Question: This is a picture of my phone (Android 2.1 with HKC Sense):

The bit that's got a red border around it is in the Clock app and the Media player on my phone. What is it called? Is it a standard Android interface control?
I've been trying to figure out how to get something like this for the past while and I'm not seeing anything immediately obvious.
I've seen a lot of people referring to the ActionBar or Split ActionBar, but that seems to be something that is anchored to the top. I need this to be at the bottom without any component on the top.
*please excuse
1. It's an actual pic of the phone, rather than a screenshot - the screenshot app I downloaded wouldn't work.
2. The fact that the pic was taken with an iPhone, and that the apple logo is clearly reflected in the pic.
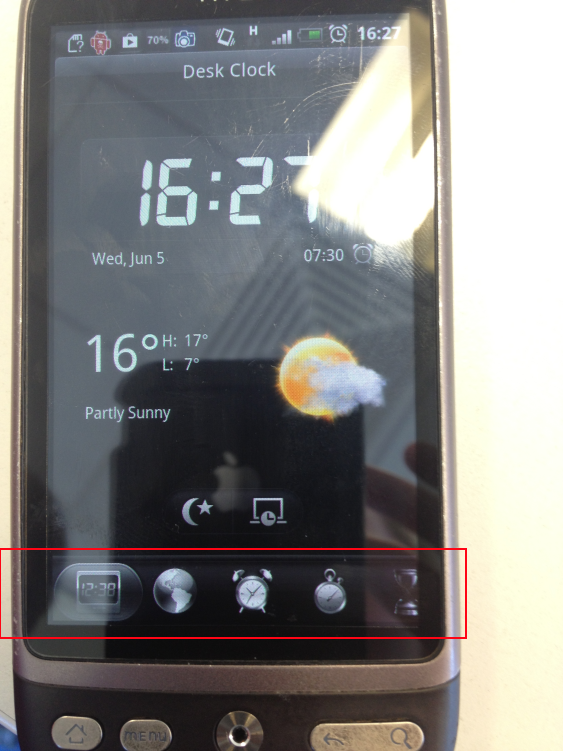
Answer: You can use <URL>
'''
android:uiOptions="splitActionBarWhenNarrow"
'''
And that will force the action bar items to be hosted on the bottom of the screen for narrow devices, mostly phones. When this flag is set, no components are hosted on the top of the ActionBar, unless you use tab navigation.
<URL>
Keep in mind though, that should you be displaying the layout on a non-narrow device, like a tablet, then the items will be attached to the top ActionBar.
- <URL>